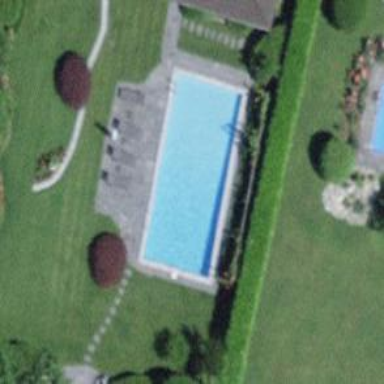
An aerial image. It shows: Swimming pool located in leisure land.